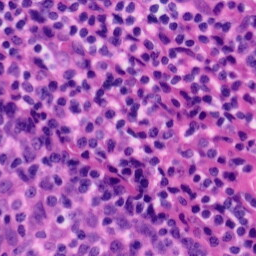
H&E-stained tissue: Tonsil